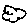
Label: cloud